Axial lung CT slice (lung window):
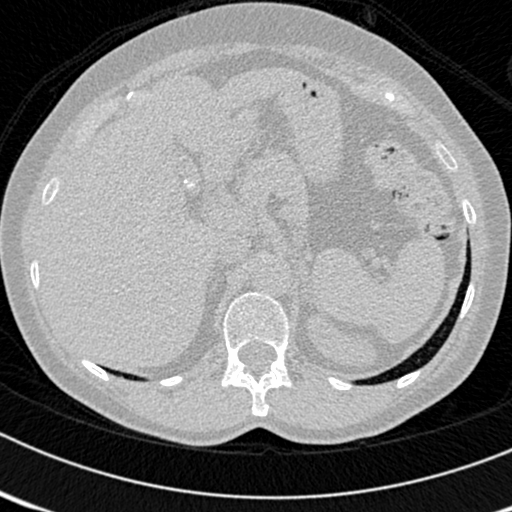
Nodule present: no